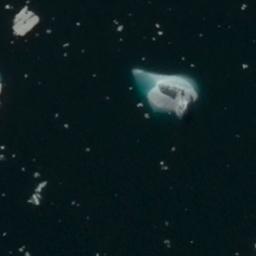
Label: sea_ice